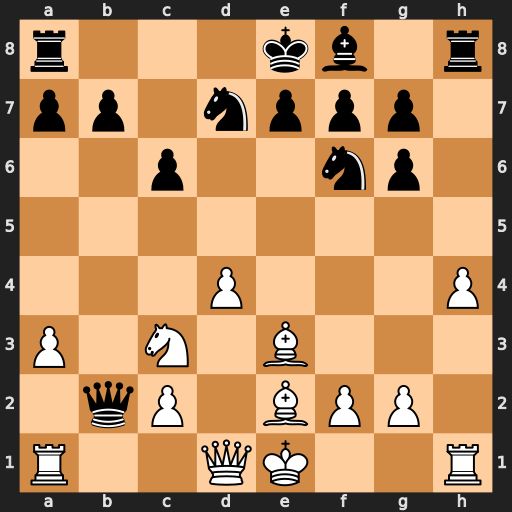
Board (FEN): r3kb1r/pp1nppp1/2p2np1/8/3P3P/P1N1B3/1qP1BPP1/R2QK2R
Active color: w
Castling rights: KQkq
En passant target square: -
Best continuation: Na4 Qxa1 Qxa1